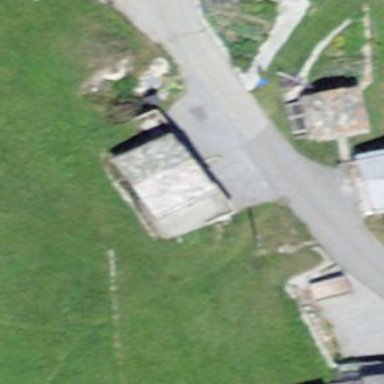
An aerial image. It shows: Rural barn.